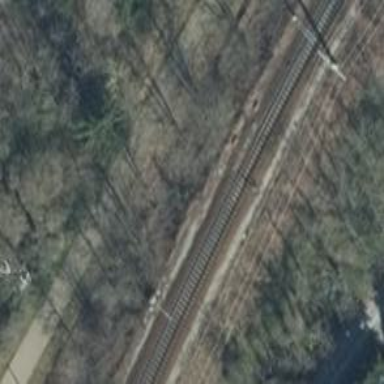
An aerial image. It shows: Railway track with contact line for electrification.